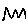
Label: zigzag